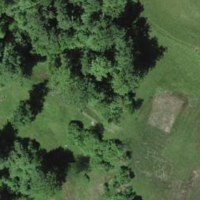
EUNIS habitat code: 44
Species observed at this site:
Rhagonycha fulva
Trichius fasciatus
Rutpela maculata
Cantharis rustica
Ranunculus bulbosus
Leucanthemum vulgare
Dioscorea communis
Spilostethus saxatilis
Primula veris
Pentanema salicinum
Misumena vatia